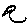
Label: bird